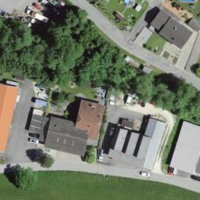
EUNIS habitat code: 54
Species observed at this site:
Verbascum thapsus